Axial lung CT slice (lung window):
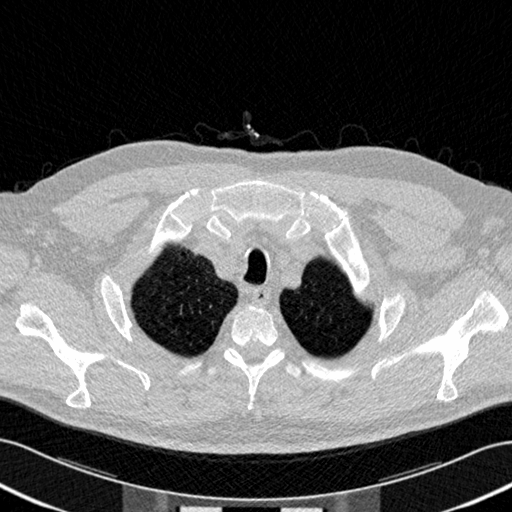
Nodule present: no